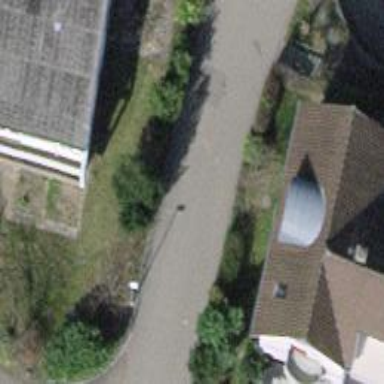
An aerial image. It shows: Smooth asphalt road in residential area.